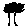
Label: tree